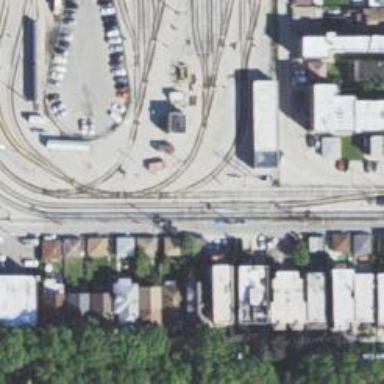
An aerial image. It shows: Electrified rail passing through service yard.